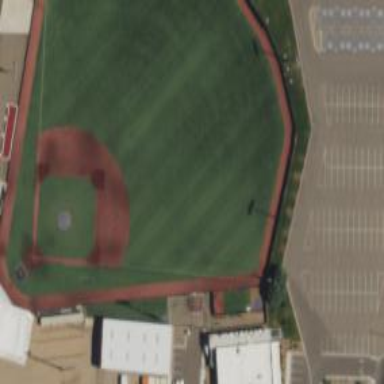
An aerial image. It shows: Baseball pitch for leisure land activities.